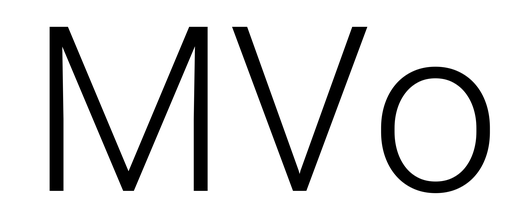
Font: Roboto_Light